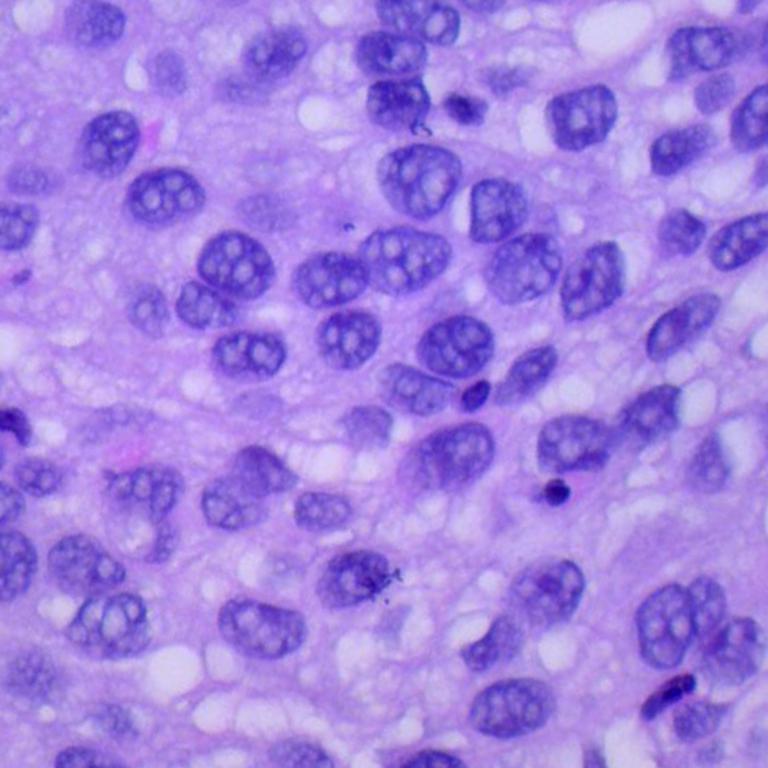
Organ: lung
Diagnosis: squamous carcinomas